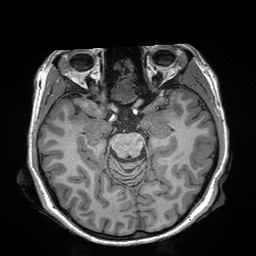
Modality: T1w
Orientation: coronal
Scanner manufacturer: siemens
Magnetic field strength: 3 T
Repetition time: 2.3 s
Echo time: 0.00298 s